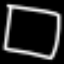
Label: square